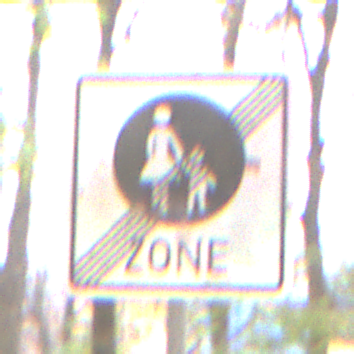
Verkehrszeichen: EndeFussgaengerzone
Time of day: Midday
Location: Outdoor (Nature)
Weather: Overcast
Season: NotSpecified
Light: Natural